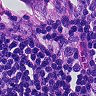
Metastatic tissue present: yes